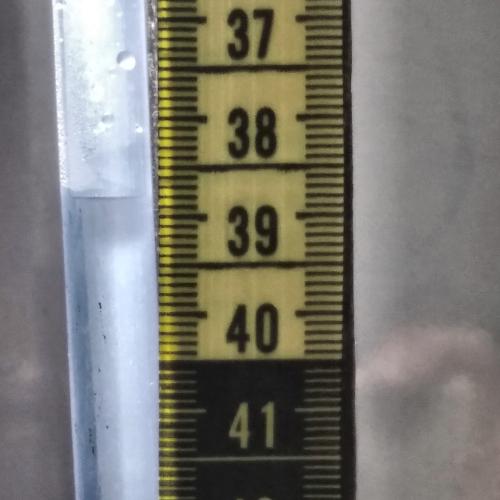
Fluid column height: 38.8 cm